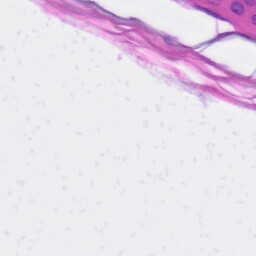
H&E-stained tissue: Skin